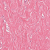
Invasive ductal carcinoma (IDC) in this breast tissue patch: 0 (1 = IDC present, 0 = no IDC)